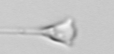
Label: Asterionellopsis_glacialis